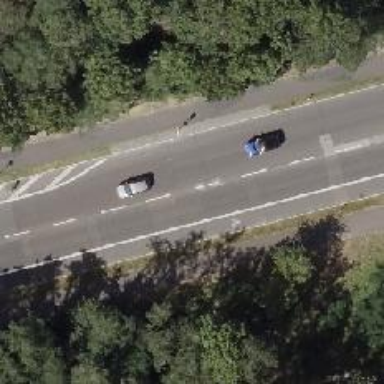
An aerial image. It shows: Primary highway with asphalt surface. There is separate sidewalk and lane for cycling on the left.